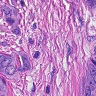
Metastatic tissue present: yes